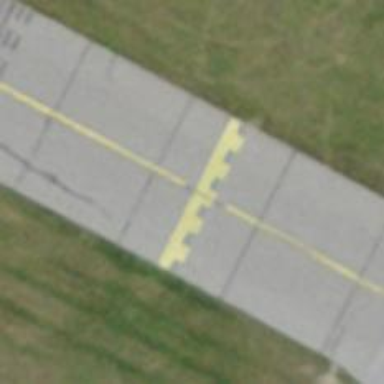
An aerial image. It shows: Paved taxiway at the airport.